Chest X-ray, PA view. Patient: 53 years old, sex M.
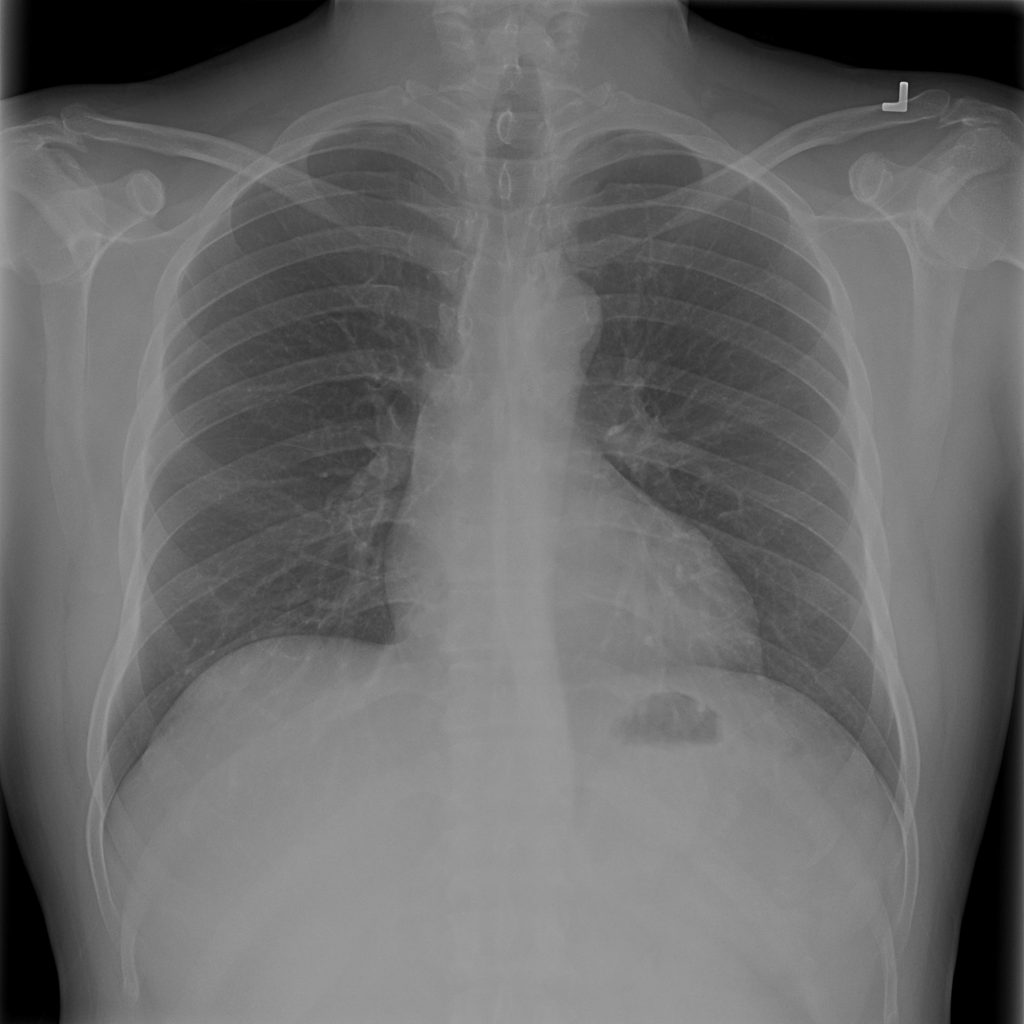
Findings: No Finding